Question: I'm trying to show a welcome message to the logged in user that says "Hello Jordan" for example. I can't seem to figure out what I'm doing wrong. I'll give below my admin index.php source code and an image of my MySQL database.

'''
<?php
session_start();
include_once('../includes/connection.php');
if (isset($_SESSION['logged_in'])) {
// Display Index
?>
<html xmlns="http://www.w3.org/1999/xhtml">
<head>
<meta http-equiv="Content-Type" content="text/html; charset=UTF-8" />
<title>Jordan CMS</title>
<link rel="stylesheet" href="../assets/style.css" />
</head>
<body>
<div class="container">
<a href="index.php" id="logo">CMS</a>
<? echo "Hello" . $_SESSION['username']; ?>
<br />
<ol>
<li><a href="add.php">Add Article</a></li>
<li><a href="delete.php">Delete Article</a></li>
<li><a href="pages.php">Add Page</a></li>
<li><a href="users.php">Add Users</a></li>
<li><a href="logout.php">Logout</a></li>
</ol>
</div>
</body>
</html>
<?php
} else {
// Display Login
if (isset($_POST['username'], $_POST['password'])) {
$username = $_POST['username'];
$password = md5($_POST['password']);
if (empty($username) or empty($password)) {
$error = 'All fields are required!';
} else {
$query = $pdo->prepare("SELECT * FROM users WHERE username = ? AND password = ?");
$query->bindValue(1, $username);
$query->bindValue(2, $password);
$query->execute();
$num = $query->rowCount();
if ($num == 1) {
// user entered correct details
$_SESSION['logged_in'] = true;
header('Location: index.php');
exit();
} else {
// user entered false details
$error = 'Incorrect details!';
}
}
}
?>
<html xmlns="http://www.w3.org/1999/xhtml">
<head>
<meta http-equiv="Content-Type" content="text/html; charset=UTF-8" />
<title>Jordan CMS</title>
<link rel="stylesheet" href="../assets/style.css" />
</head>
<body>
<div class="container">
<a href="index.php" id="logo">CMS</a>
<br /><br />
<form action="index.php" method="post" autocomplete="off">
<input type="text" name="username" placeholder="Username" />
<input type="password" name="password" placeholder="Password" />
<input type="submit" value="Login" />
</form>
<?php if (isset($error)) { ?>
<small style="color: #AA0000;"><?php echo $error; ?></small>
<?php } ?>
</div>
</body>
</html>
<?php
}
?>
'''
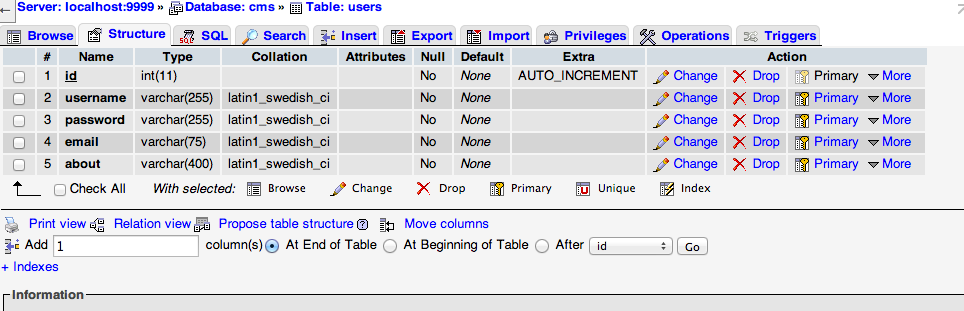
Answer: '''
<? echo "Hello" . $_SESSION['username']; ?>
'''
Doesn't display the username because you never populate '$_SESSION['username']' . Do that on a successful login.
'''
if ($num == 1) {
// user entered correct details
$_SESSION['logged_in'] = true;
$_SESSION['username'] = $_POST['username']; // This is missing
header('Location: index.php');
exit();
}
'''